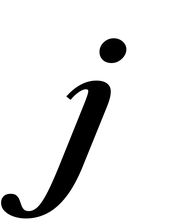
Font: LibreCaslonText-Italic_SemiBold_Italic